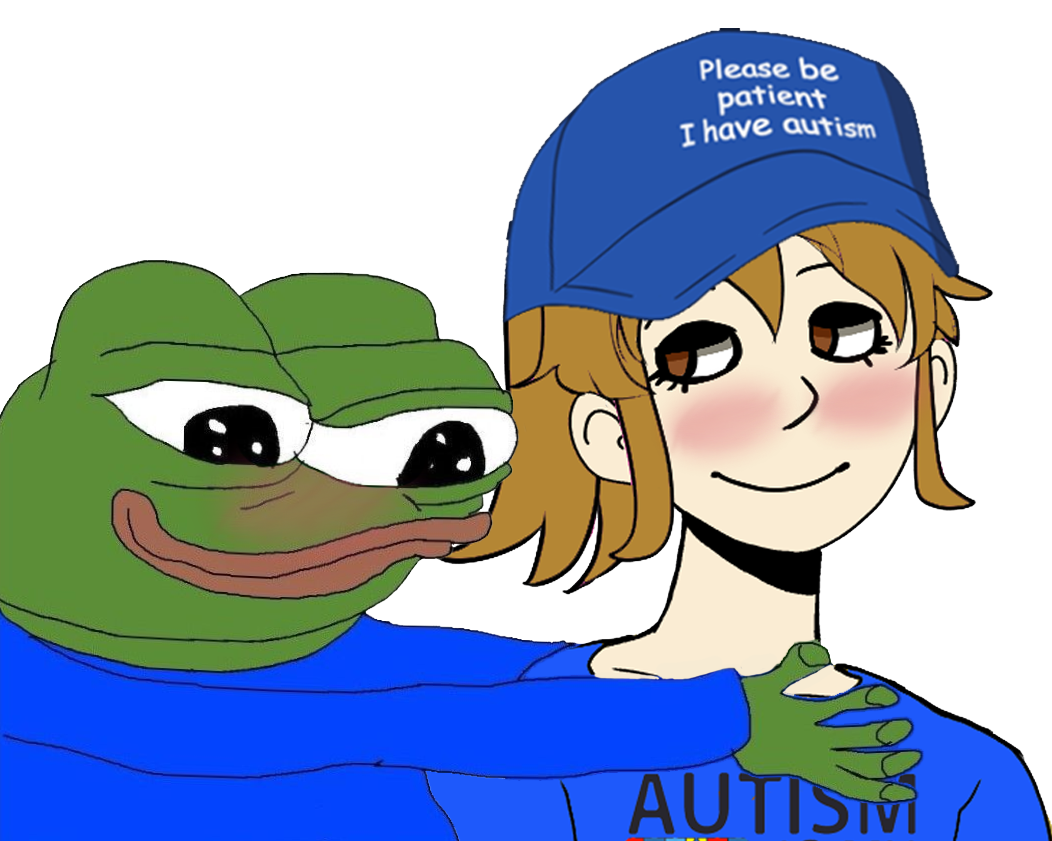
Label: 5_Pepe